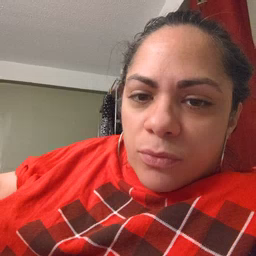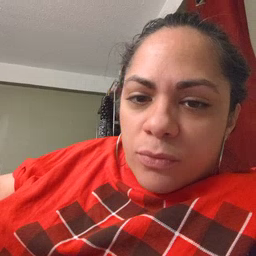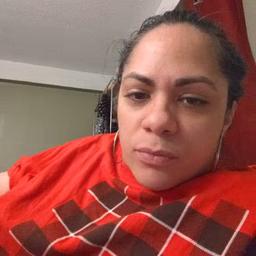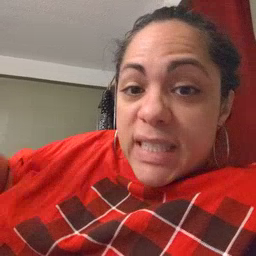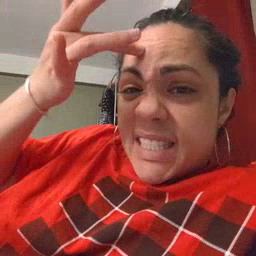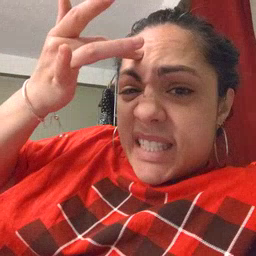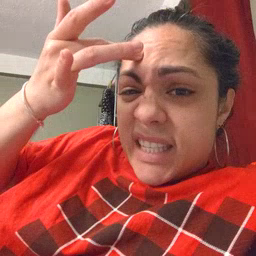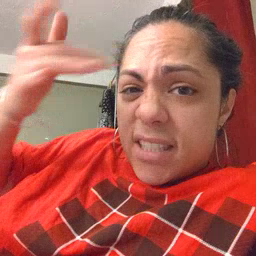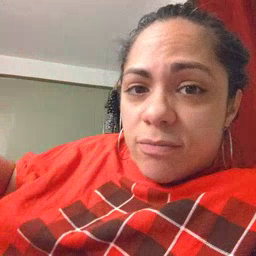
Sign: sick